Field crop: maize
Growth stage: 2
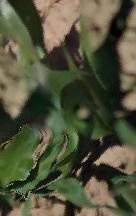
Species: maize